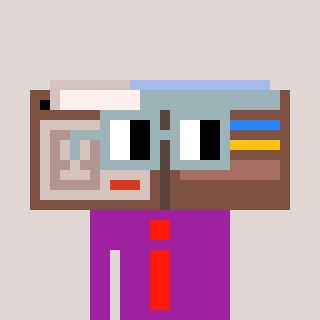
a pixel art character with square dark gray glasses, a wallet-shaped head and a magenta-colored body on a warm background